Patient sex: F
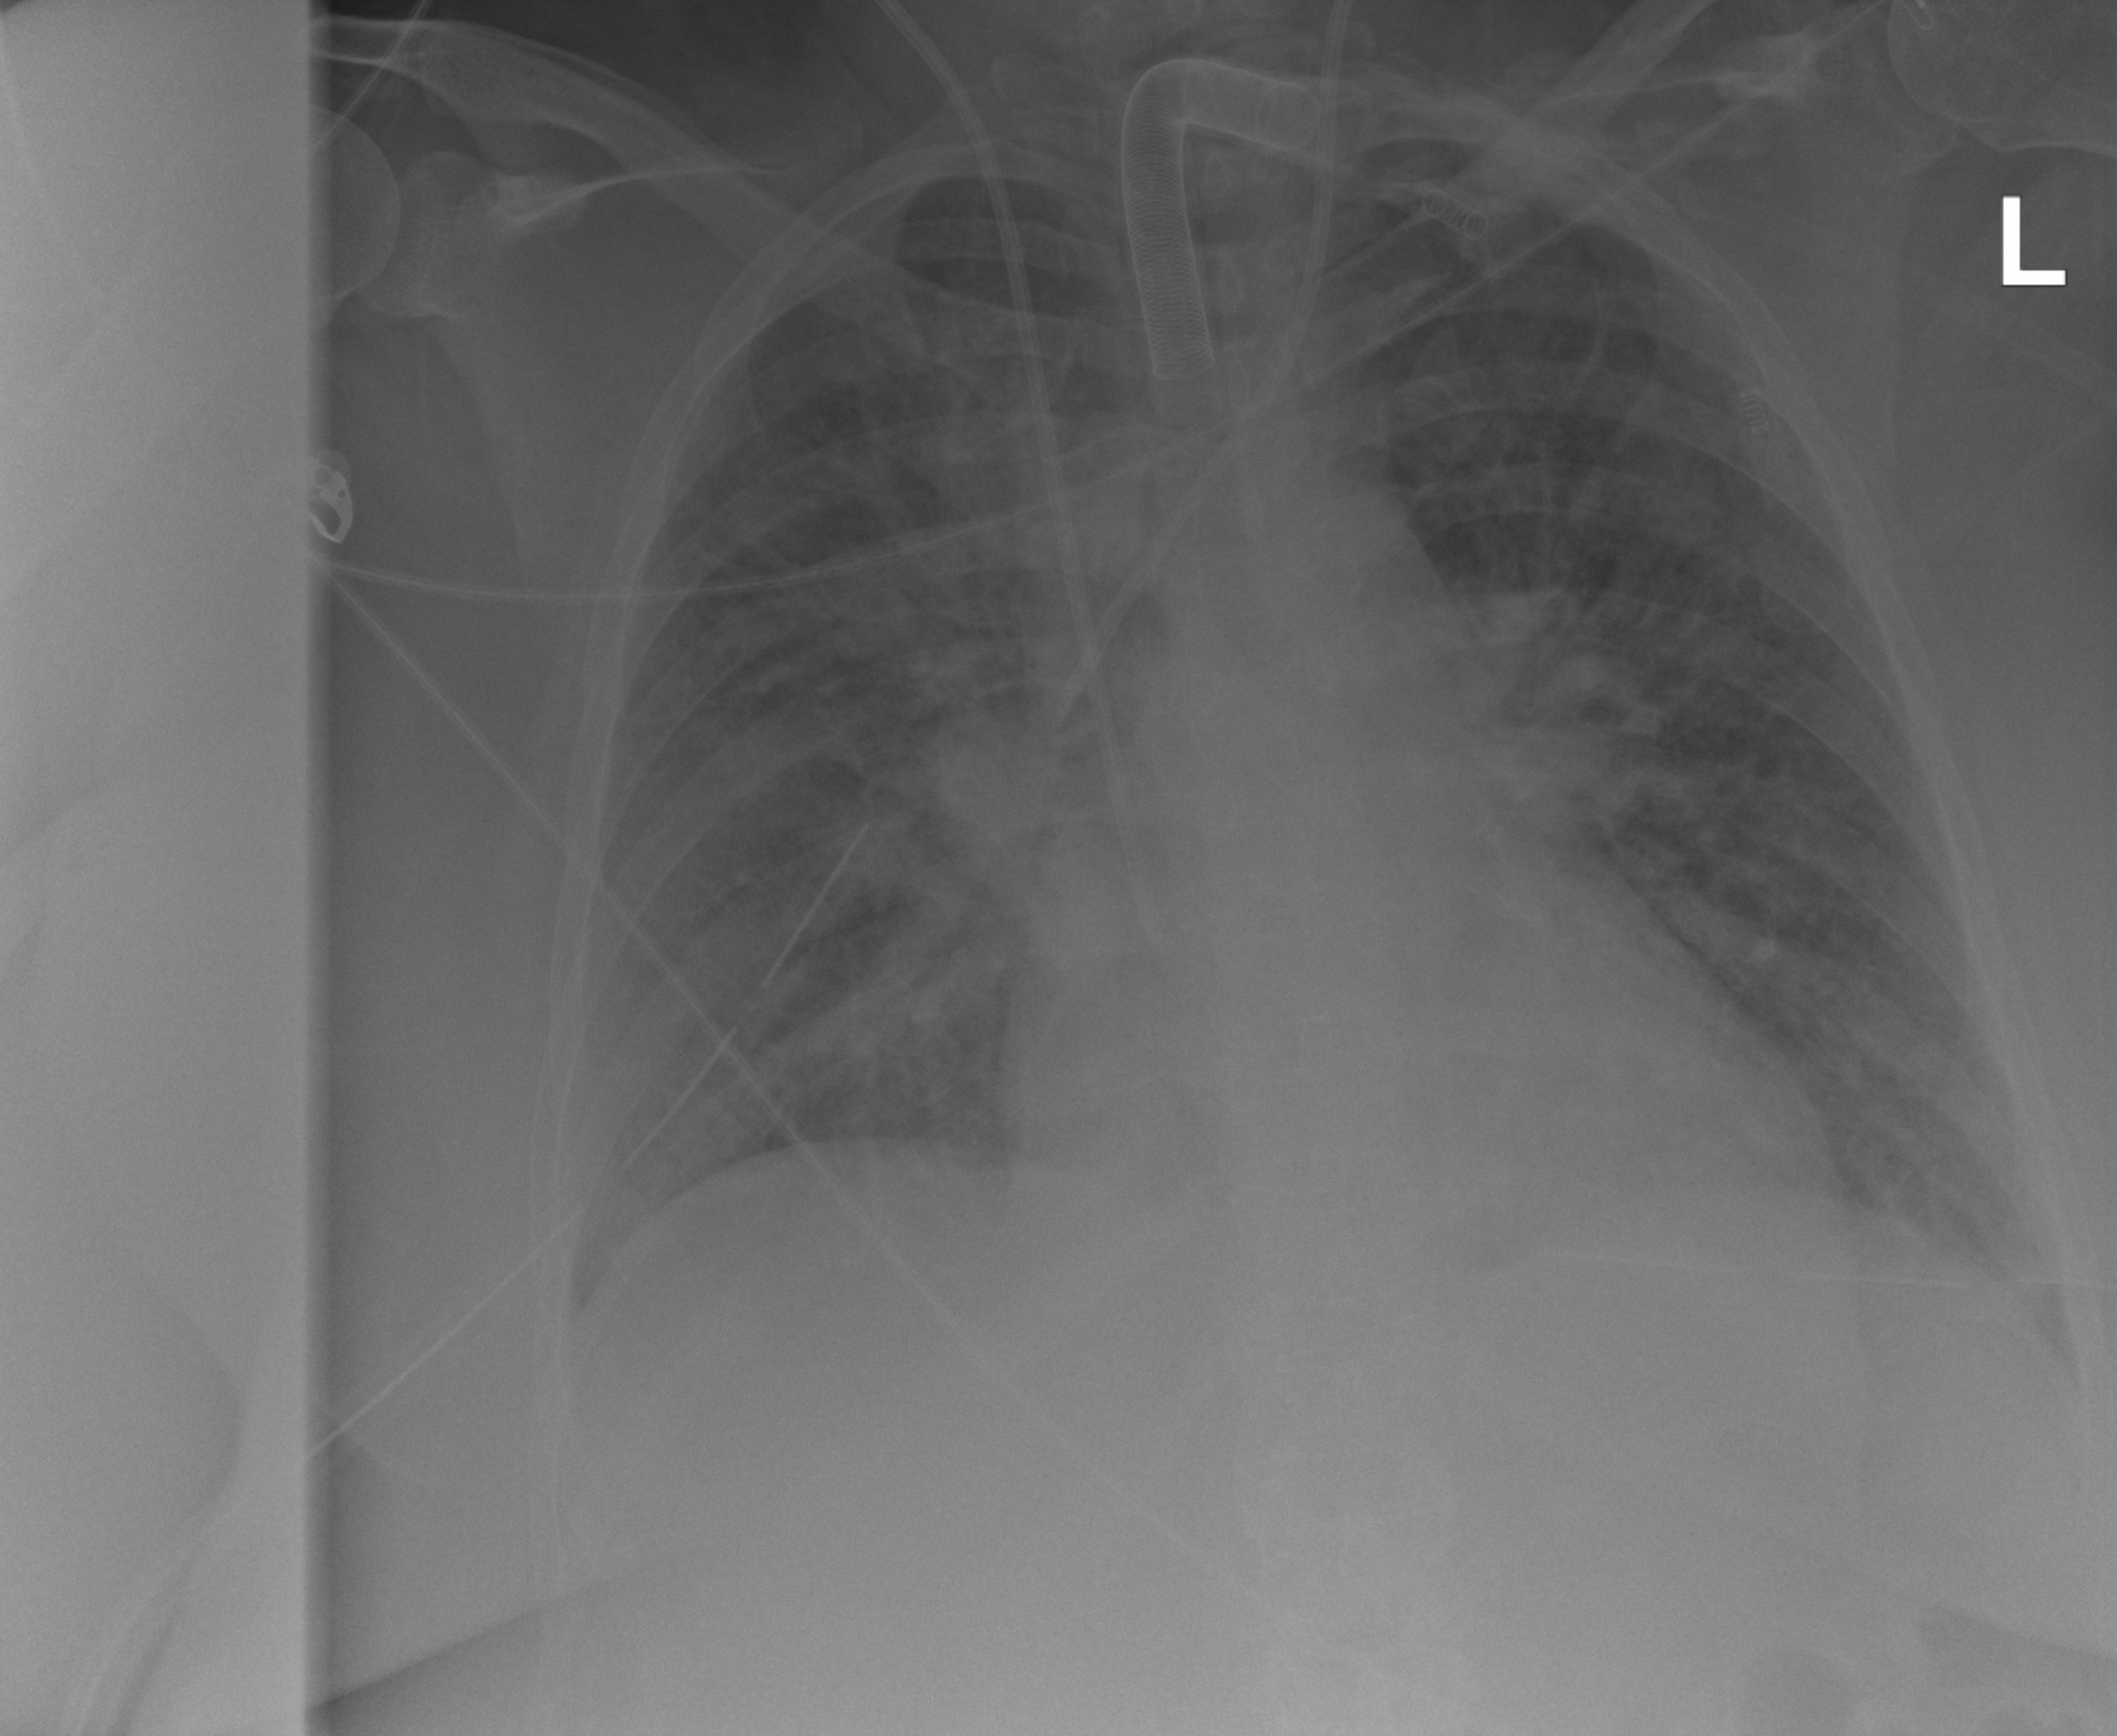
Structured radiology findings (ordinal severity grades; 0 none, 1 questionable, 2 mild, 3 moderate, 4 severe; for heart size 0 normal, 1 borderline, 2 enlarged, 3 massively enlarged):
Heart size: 1
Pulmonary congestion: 2
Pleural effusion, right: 2
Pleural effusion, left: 0
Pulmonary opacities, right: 3
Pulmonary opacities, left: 2
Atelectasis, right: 2
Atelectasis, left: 0